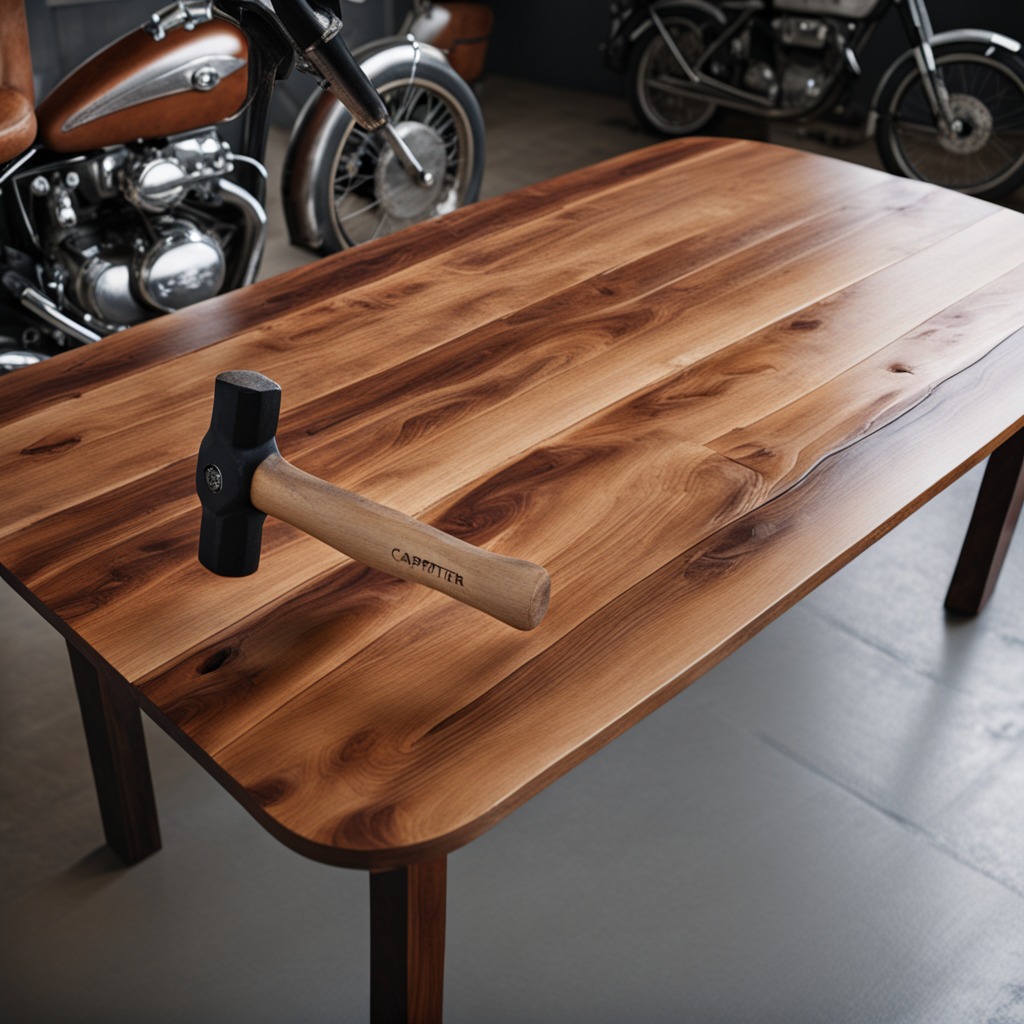
A hammer is lying on an oil-spilled wooden table in a vintage motorcycle garage.